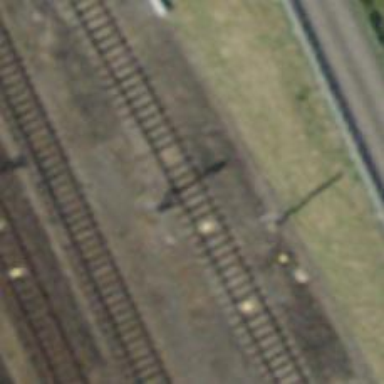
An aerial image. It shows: Railway signal.